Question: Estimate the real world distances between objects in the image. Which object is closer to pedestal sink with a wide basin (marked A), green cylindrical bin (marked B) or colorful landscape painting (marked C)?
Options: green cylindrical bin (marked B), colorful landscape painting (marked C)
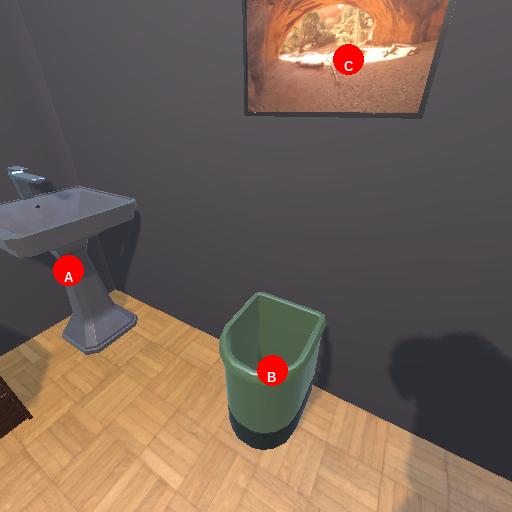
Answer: green cylindrical bin (marked B)